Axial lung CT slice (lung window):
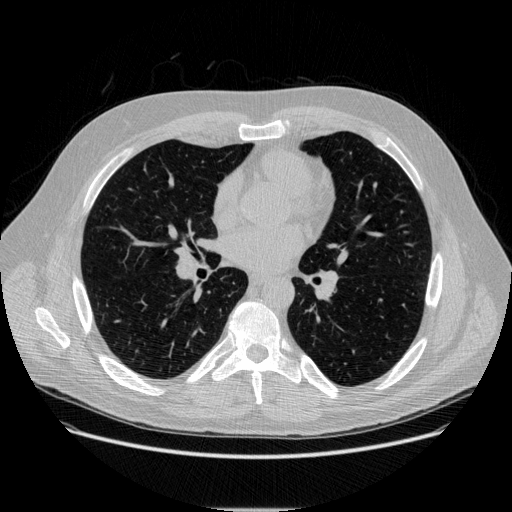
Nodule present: no